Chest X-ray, PA view. Patient: 28 years old, sex F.
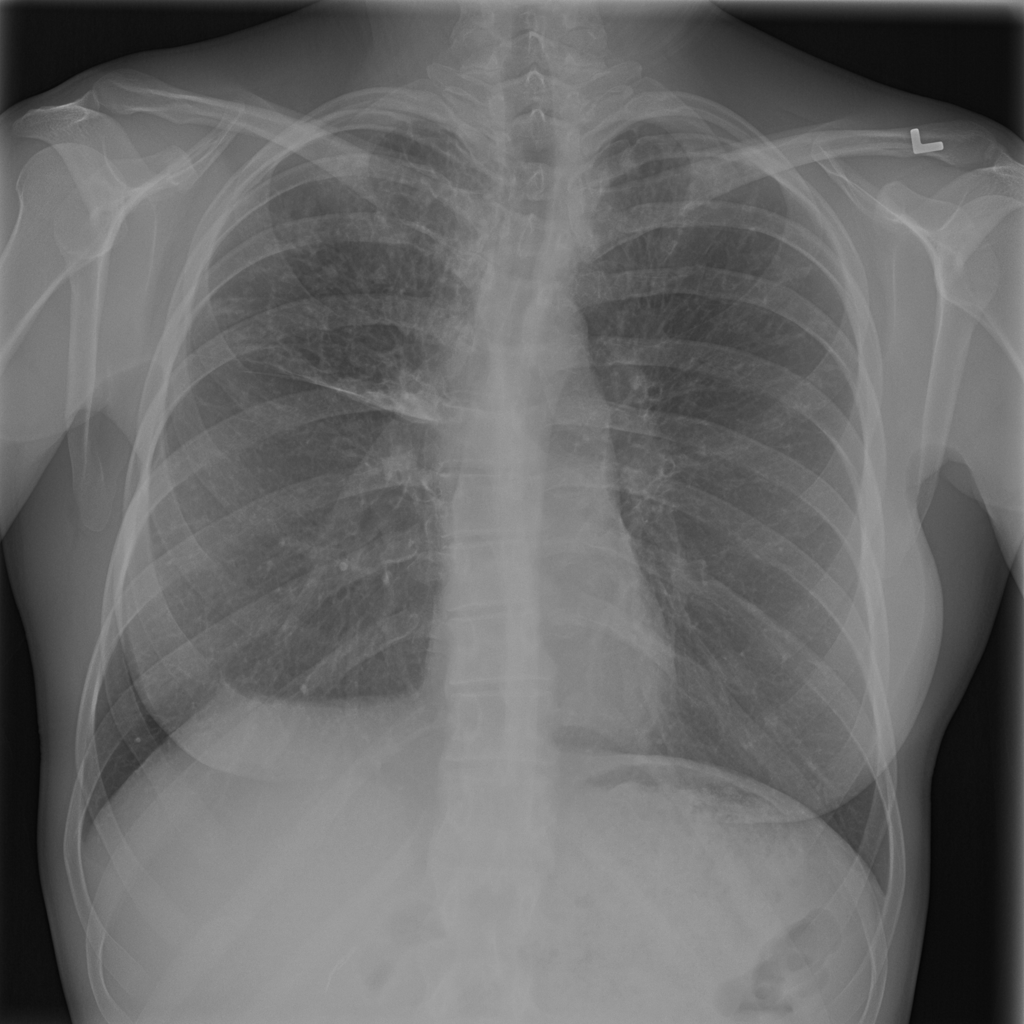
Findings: No Finding